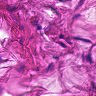
Metastatic tissue present: no